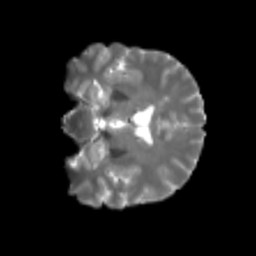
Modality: T2w
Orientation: coronal
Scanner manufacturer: siemens
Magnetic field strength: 3 T
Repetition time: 4 s
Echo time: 0.0594 s